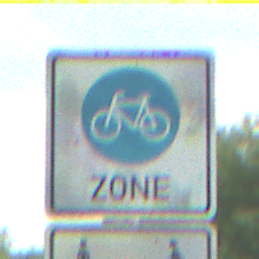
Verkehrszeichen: BeginnFahrradzone
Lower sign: CarsharingfahrzeugeFrei
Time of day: MorningAfternoon
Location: Outdoor (Nature)
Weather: PartlyCloudy
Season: NotSpecified
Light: Natural